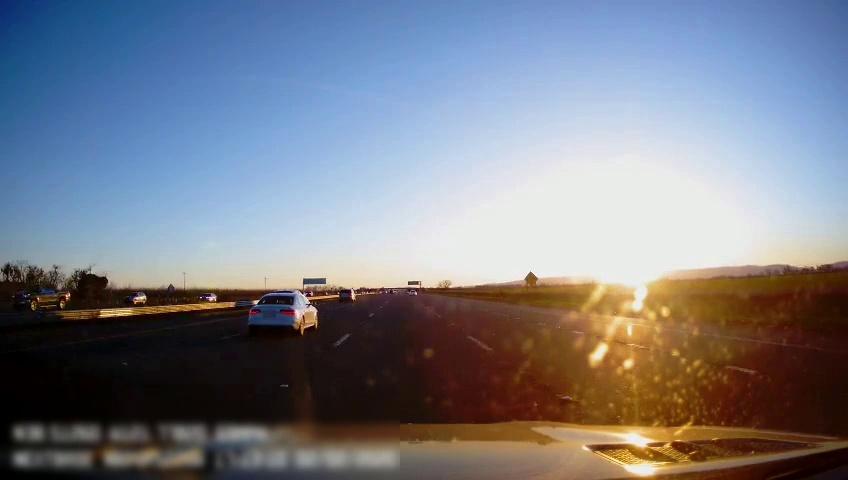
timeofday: Day
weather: Sunny
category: Drivable Space
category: Vehicles | SUV
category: Vehicles | SUV
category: Vehicles | Car
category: Vehicles | Truck
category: Vehicles | SUV
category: Vehicles | Car
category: Lanes | Alternate Lane
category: Lanes | Alternate Lane
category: Lanes | Current Lane
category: Lanes | Current Lane
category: Lanes | Alternate Lane
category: Lanes | Alternate Lane
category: Traffic | Signs
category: Traffic | Signs